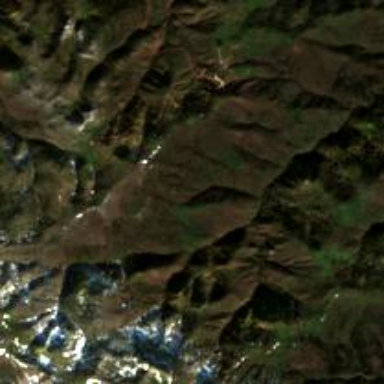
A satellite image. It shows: Picturesque valley in nature.